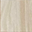
Piece: xx